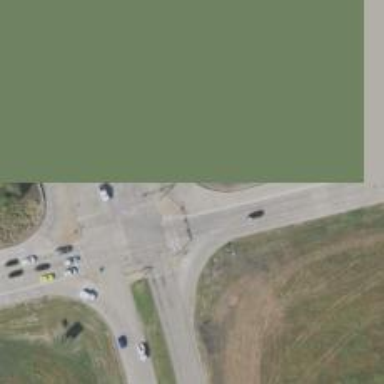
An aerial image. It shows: Secondary link road.